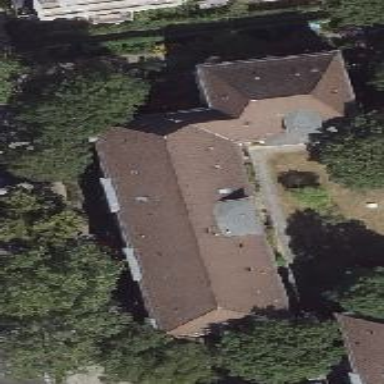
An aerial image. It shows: Hipped roof on apartment building.